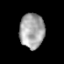
Tissue: prostate
Cell type: Endothelial cells
Senescence score: 0.718
Nuclear area (px): 854
Mean DAPI intensity: 164.365